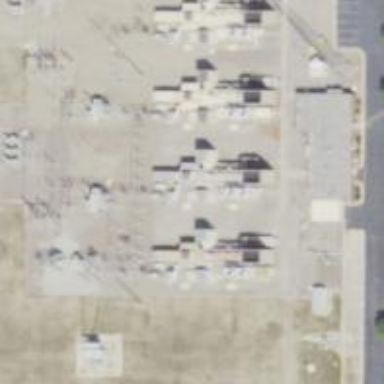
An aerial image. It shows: Gas turbine power generator.